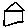
Label: house